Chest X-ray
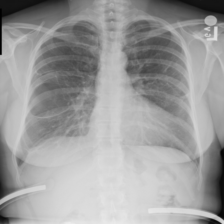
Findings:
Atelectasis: negative
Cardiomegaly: negative
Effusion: negative
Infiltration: negative
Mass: negative
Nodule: negative
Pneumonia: negative
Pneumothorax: negative
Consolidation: negative
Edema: negative
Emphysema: negative
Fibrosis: negative
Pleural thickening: negative
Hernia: negative